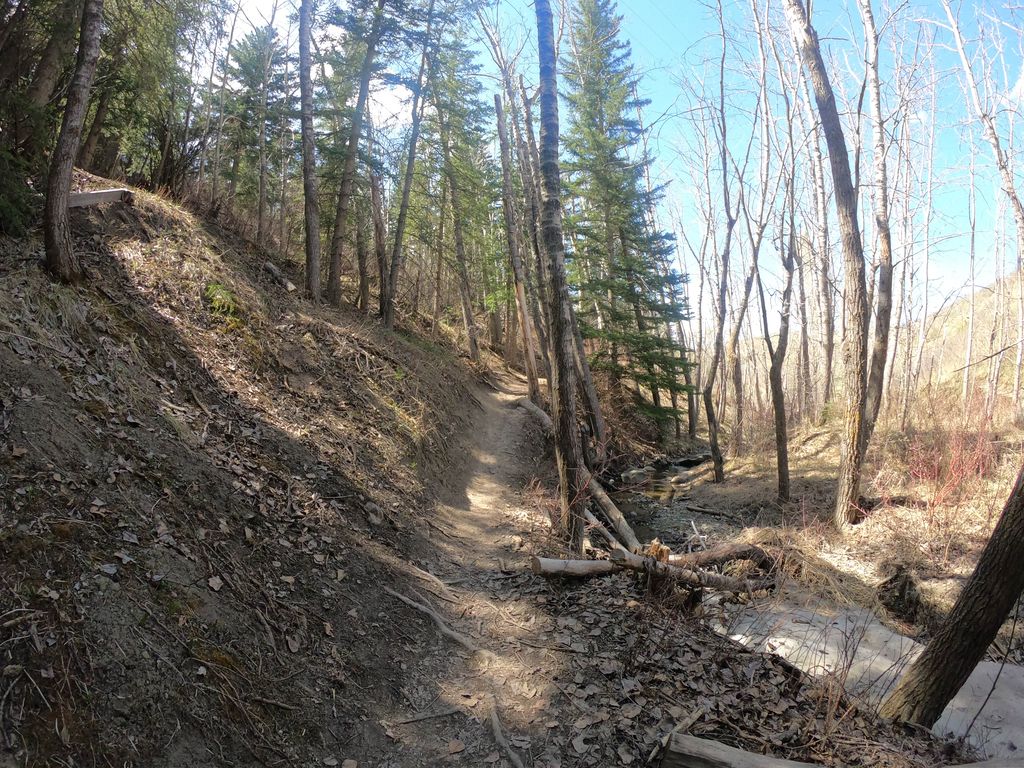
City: calgary